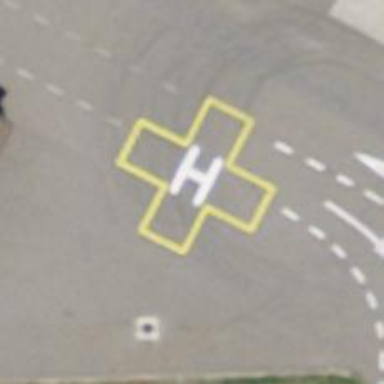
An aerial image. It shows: Image showing helipad at airport.